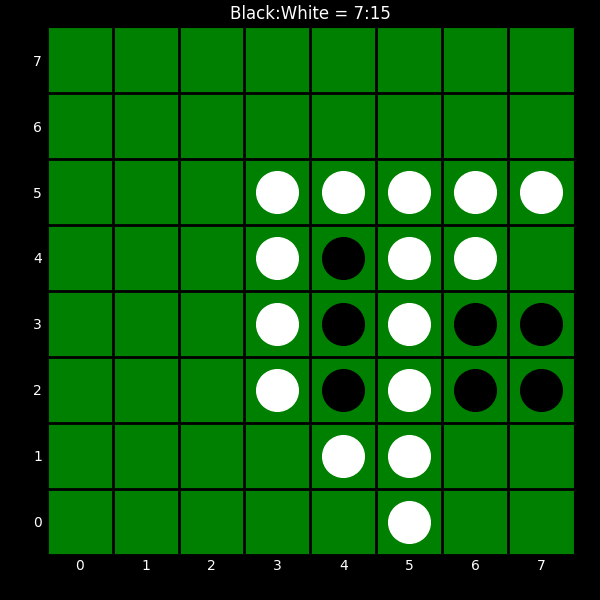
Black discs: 7
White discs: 15